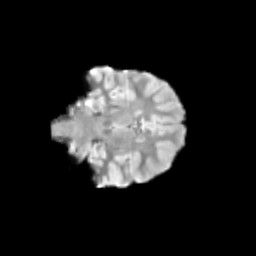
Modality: T2w
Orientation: coronal
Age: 10
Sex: female
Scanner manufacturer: siemens
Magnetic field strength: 3 T
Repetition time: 3.8 s
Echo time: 0.07 s